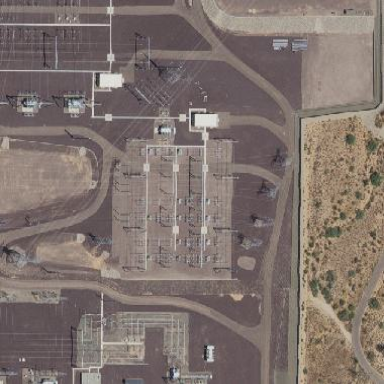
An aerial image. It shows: Outdoor transmission substation with fence barriers. It contains switchgear for managing power distribution.